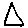
Label: triangle